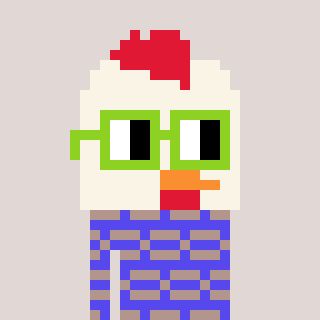
a pixel art character with square light green glasses, a chicken-shaped head and a computerblue-colored body on a warm background